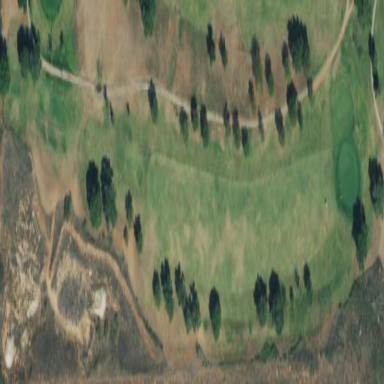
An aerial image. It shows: Golf rough area.